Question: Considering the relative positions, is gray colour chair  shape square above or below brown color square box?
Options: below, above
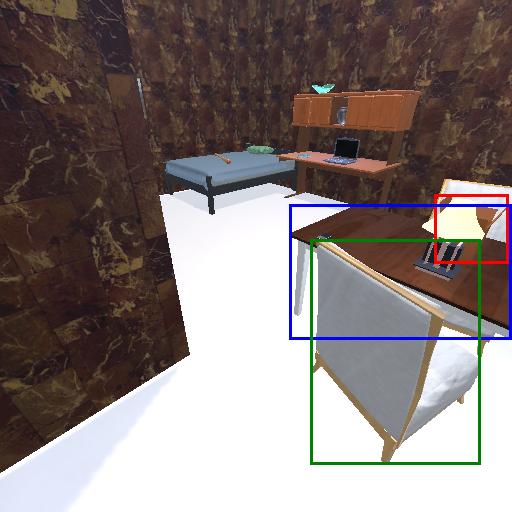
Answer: below